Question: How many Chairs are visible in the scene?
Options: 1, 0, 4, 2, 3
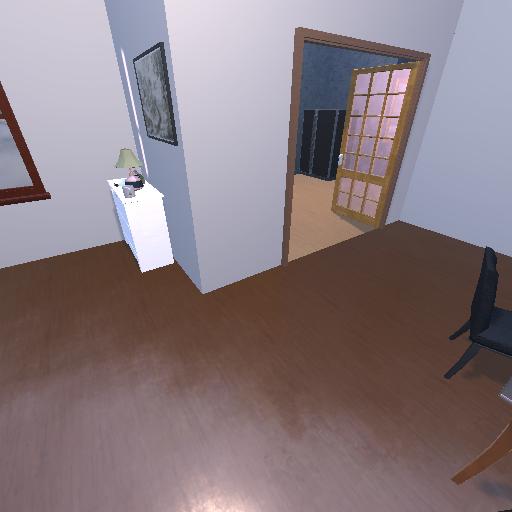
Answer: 1